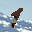
Label: 1